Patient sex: F
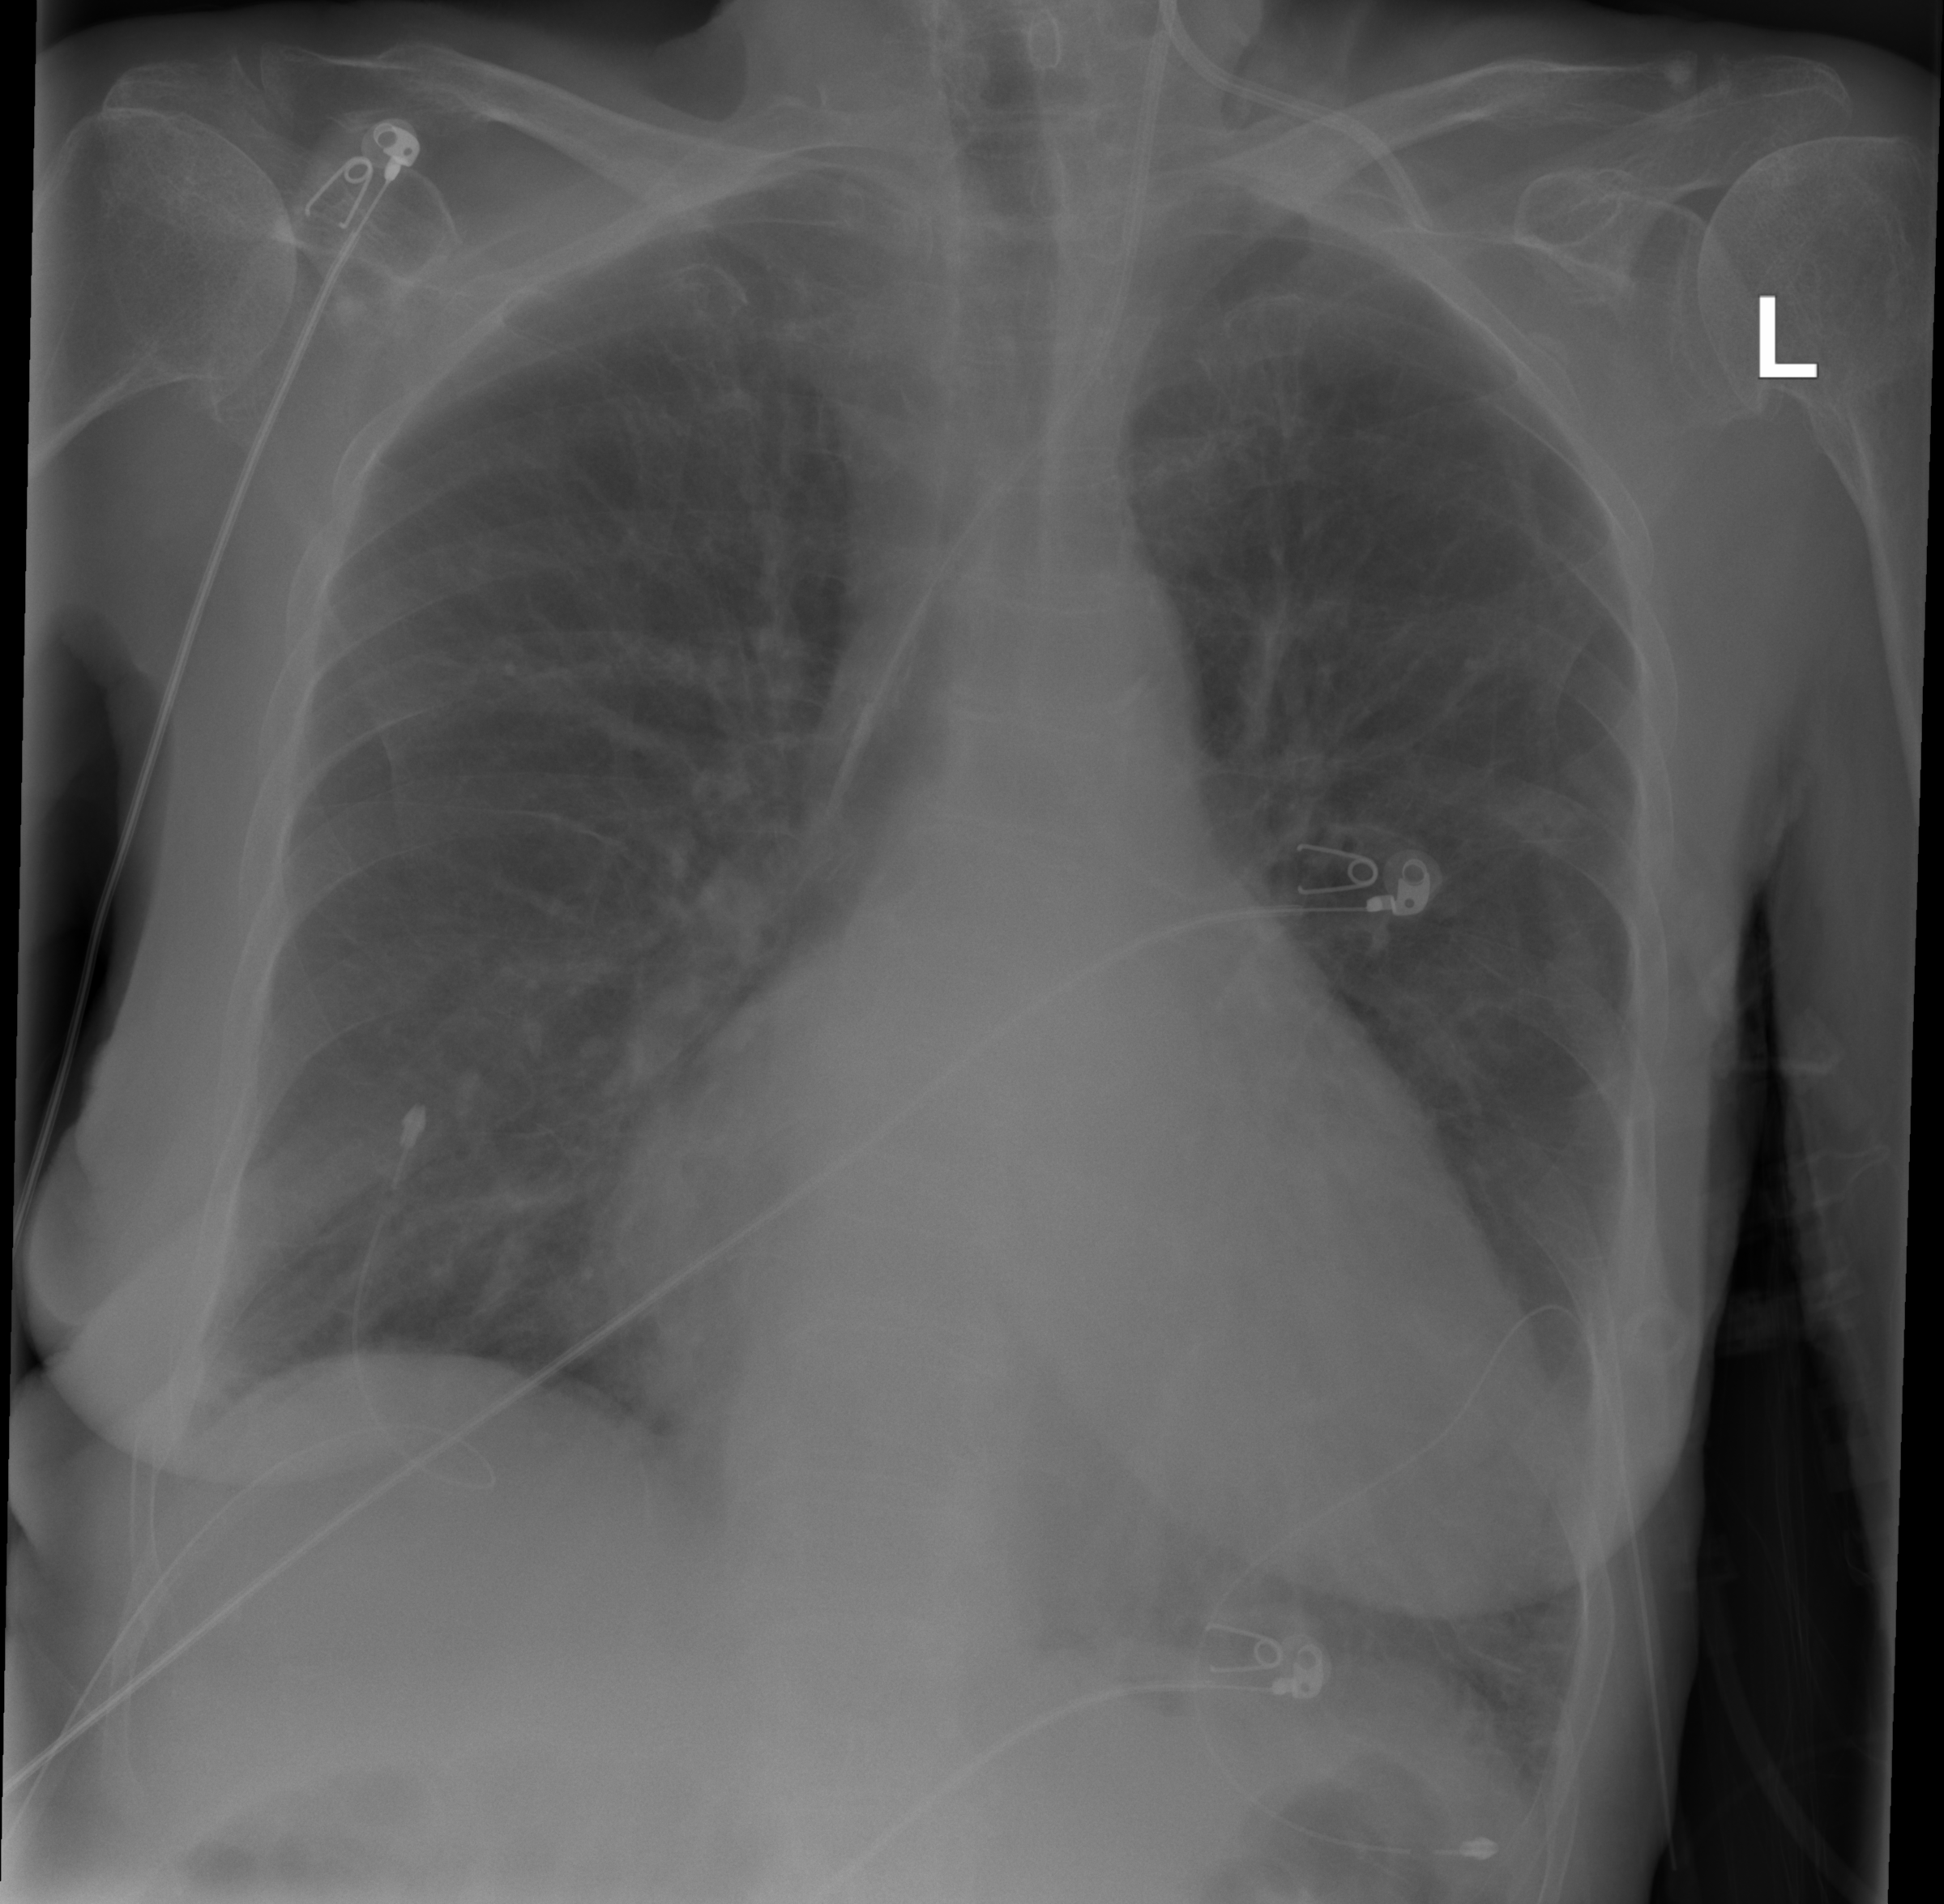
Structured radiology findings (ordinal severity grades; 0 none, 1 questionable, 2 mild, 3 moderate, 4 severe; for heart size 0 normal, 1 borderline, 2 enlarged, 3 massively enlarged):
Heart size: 2
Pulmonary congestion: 2
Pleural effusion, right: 0
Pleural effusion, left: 0
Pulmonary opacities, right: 2
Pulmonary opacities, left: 0
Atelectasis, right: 2
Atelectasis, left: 2